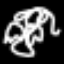
Label: angel